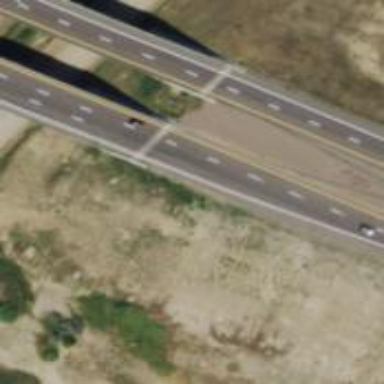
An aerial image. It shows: Viaduct bridge on asphalt motorway.